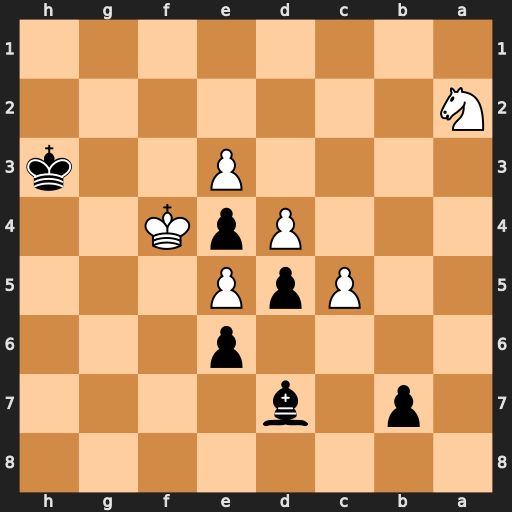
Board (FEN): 8/1p1b4/4p3/2PpP3/3PpK2/4P2k/N7/8
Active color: b
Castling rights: -
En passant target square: -
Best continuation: Kg2 Nc1 Ba4 Ne2 Kf2